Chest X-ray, AP view. Patient: 60 years old, sex F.
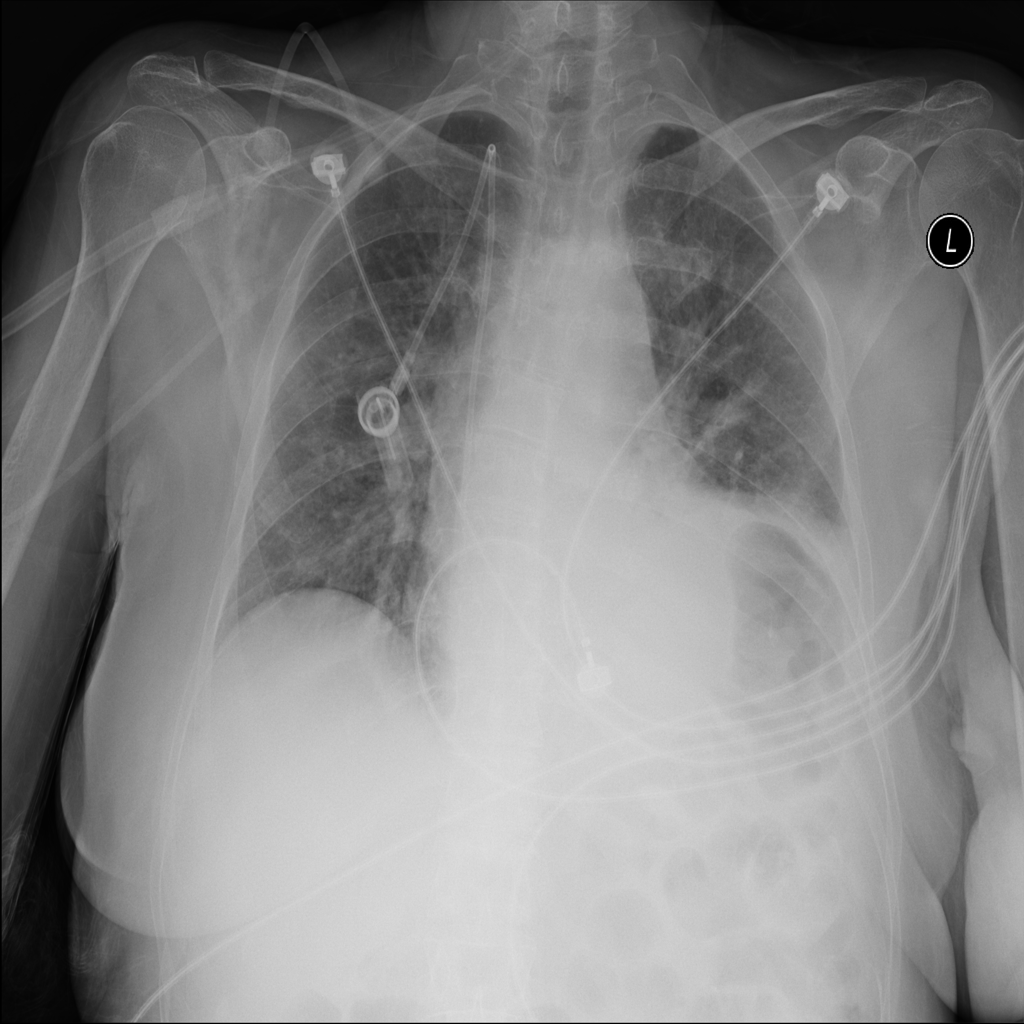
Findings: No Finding